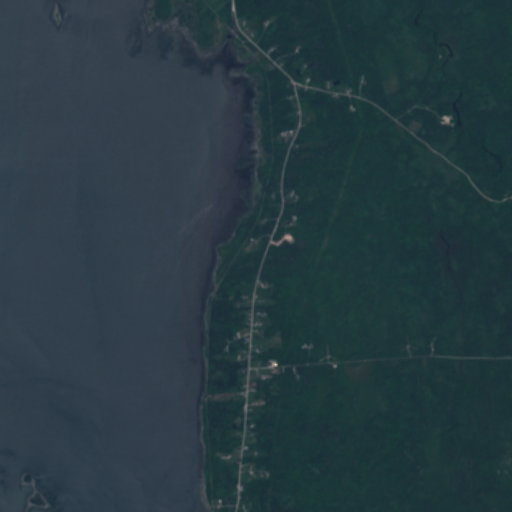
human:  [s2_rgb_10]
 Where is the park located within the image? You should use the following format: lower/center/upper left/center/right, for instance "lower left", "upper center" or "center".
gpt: The park is located in the upper right of the image.
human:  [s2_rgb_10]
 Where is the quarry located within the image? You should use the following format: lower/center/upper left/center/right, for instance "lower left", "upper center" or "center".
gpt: The quarry is located in the upper right of the image.
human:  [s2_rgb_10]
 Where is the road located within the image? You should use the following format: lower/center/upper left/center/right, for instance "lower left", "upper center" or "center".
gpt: There is no road in the image.